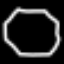
Label: octagon